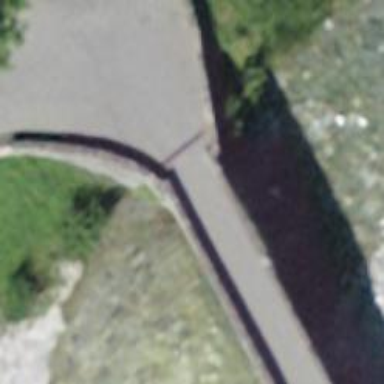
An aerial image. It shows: Unclassified road with arched bridge.